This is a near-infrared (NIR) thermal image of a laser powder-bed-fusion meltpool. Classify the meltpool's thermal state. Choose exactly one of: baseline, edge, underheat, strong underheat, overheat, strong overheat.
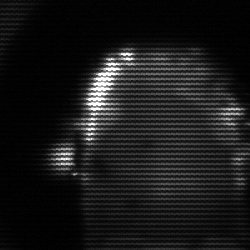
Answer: baseline